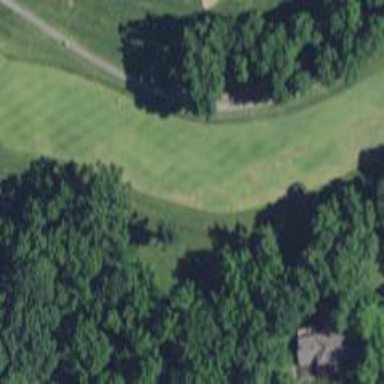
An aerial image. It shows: Golf hole.